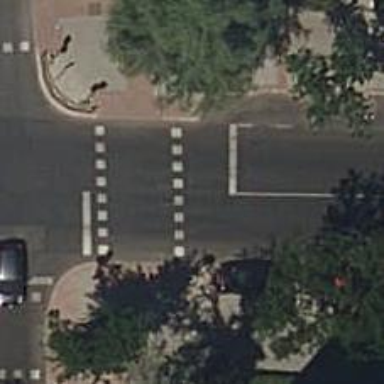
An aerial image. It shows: Road with traffic signals.